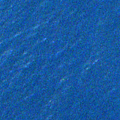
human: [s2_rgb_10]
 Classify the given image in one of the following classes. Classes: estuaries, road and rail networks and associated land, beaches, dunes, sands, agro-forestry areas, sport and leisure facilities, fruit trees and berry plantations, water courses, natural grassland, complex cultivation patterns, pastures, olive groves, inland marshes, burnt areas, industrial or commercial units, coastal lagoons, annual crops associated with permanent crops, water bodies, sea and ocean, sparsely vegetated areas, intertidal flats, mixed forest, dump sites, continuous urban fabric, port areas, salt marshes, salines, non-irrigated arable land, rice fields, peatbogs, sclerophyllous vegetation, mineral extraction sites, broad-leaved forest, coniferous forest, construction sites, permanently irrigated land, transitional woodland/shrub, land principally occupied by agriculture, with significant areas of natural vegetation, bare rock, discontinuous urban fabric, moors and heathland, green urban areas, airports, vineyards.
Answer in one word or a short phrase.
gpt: sea and ocean